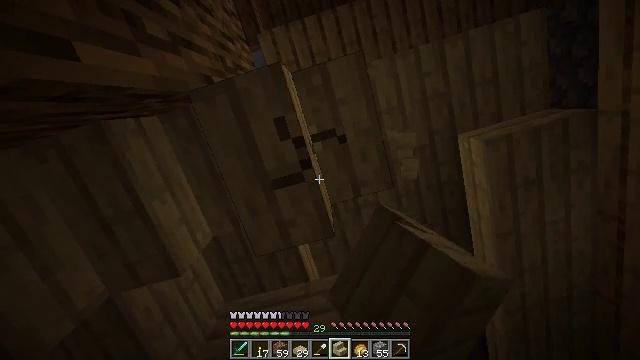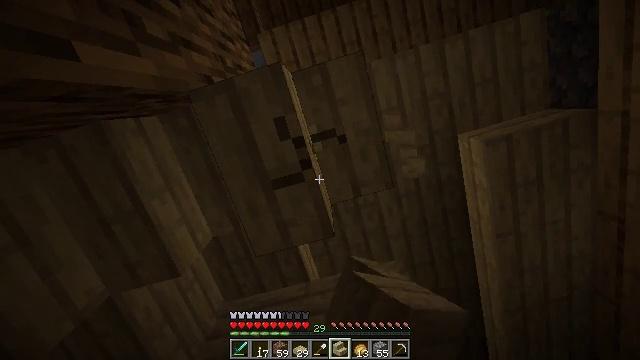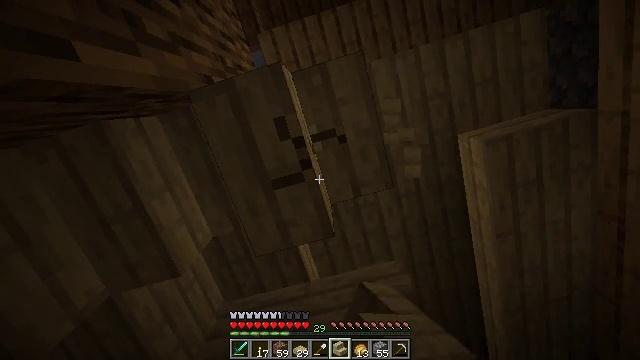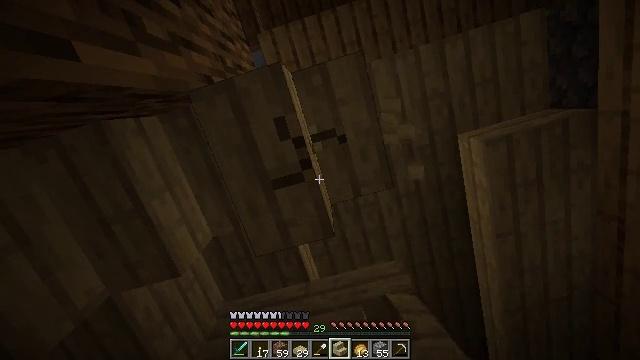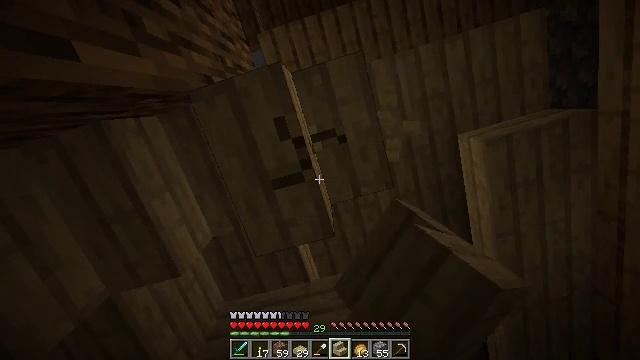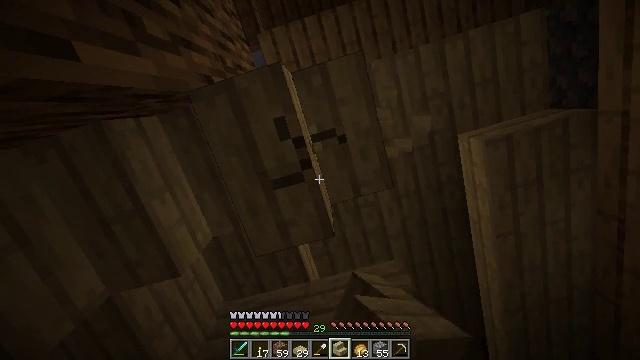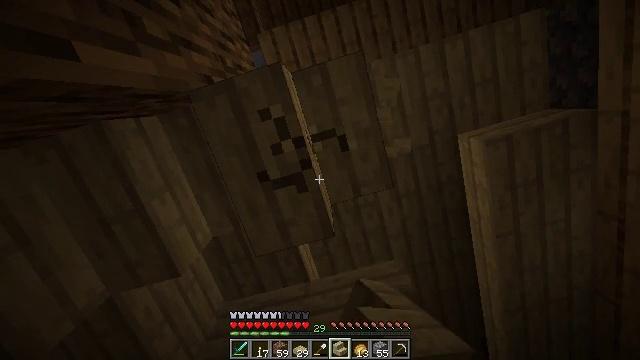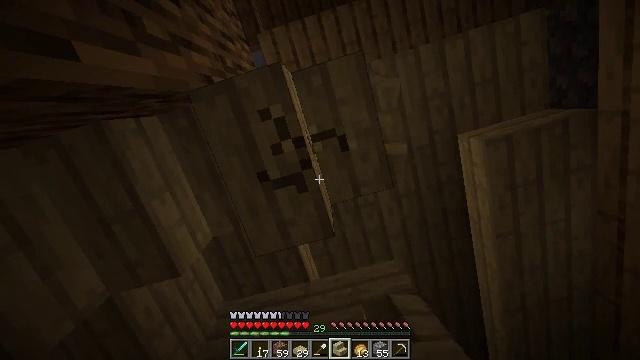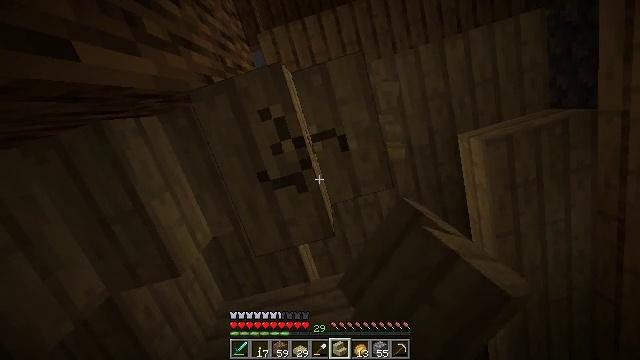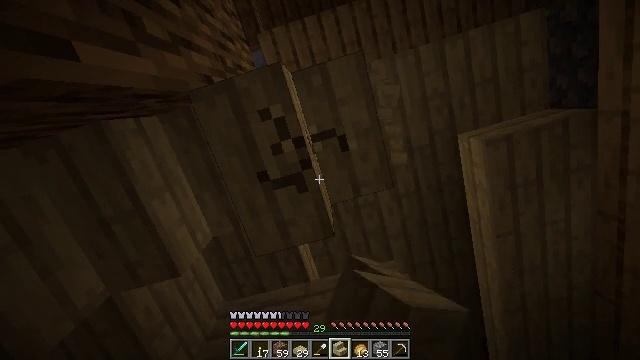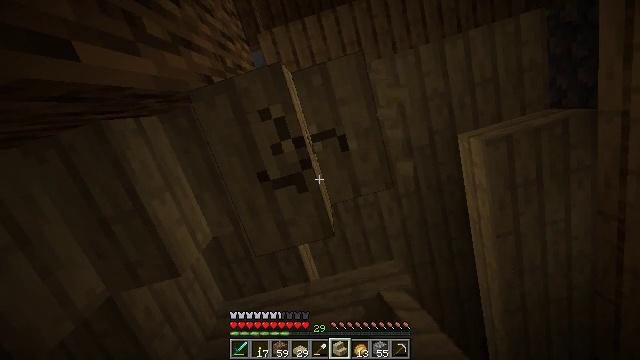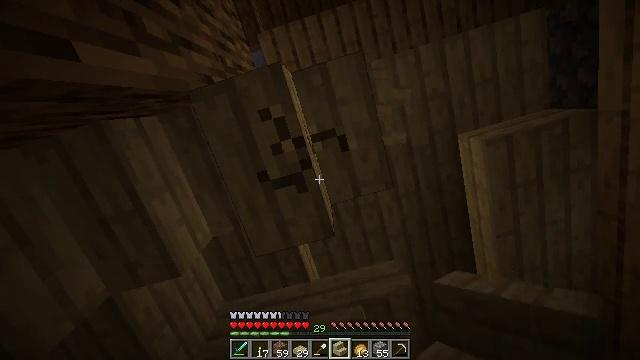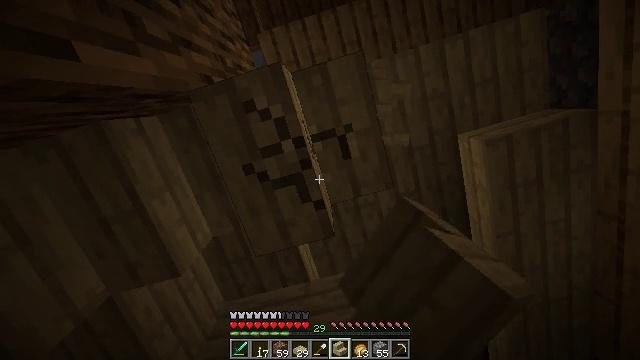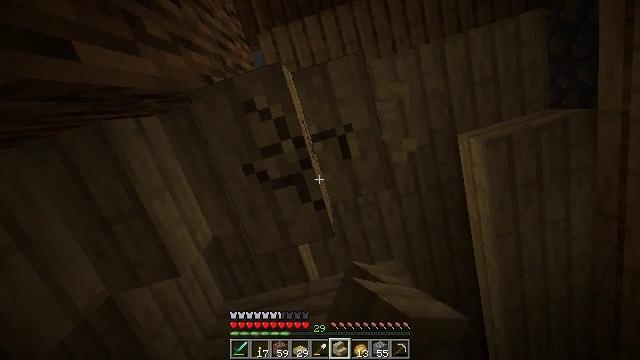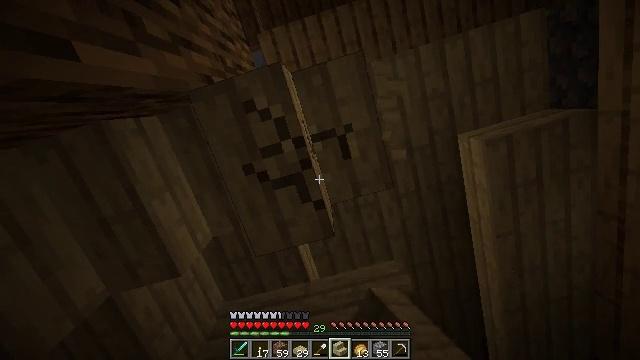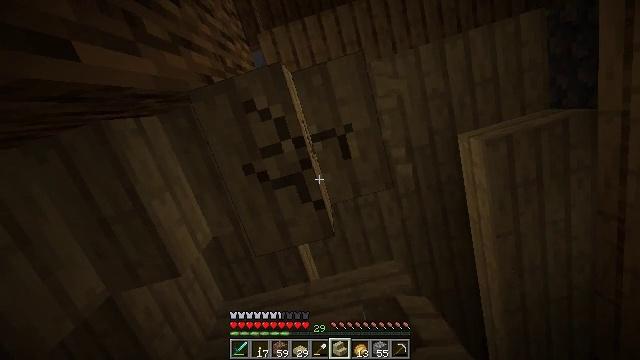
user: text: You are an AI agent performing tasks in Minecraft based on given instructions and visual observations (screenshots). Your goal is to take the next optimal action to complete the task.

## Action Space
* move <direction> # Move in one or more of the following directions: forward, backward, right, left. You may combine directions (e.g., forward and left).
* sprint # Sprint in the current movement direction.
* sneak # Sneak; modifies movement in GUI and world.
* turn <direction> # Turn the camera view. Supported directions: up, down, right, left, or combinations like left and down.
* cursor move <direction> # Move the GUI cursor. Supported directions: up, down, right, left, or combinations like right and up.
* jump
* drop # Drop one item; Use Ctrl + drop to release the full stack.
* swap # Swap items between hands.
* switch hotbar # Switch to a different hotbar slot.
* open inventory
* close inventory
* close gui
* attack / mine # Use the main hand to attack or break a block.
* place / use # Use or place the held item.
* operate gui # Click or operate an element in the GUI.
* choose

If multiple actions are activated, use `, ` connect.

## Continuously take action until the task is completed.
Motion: motion action
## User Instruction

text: Collect the birch stairs for reuse.
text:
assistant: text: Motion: attack / mine
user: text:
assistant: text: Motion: attack / mine
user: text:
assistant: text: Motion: attack / mine
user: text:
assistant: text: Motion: attack / mine
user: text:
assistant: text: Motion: attack / mine
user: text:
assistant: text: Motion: attack / mine
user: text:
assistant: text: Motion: attack / mine
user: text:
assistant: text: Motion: attack / mine
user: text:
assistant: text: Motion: attack / mine
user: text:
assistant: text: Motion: attack / mine
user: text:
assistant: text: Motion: attack / mine
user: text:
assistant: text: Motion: attack / mine
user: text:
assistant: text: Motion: attack / mine
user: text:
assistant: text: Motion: attack / mine
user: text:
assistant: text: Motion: attack / mine
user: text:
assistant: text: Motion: attack / mine
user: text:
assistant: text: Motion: attack / mine
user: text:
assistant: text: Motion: attack / mine
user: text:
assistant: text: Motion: attack / mine
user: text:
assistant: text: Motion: attack / mine
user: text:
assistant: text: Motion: attack / mine
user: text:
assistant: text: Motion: attack / mine
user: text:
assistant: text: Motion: attack / mine
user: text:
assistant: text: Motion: attack / mine
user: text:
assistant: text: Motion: attack / mine
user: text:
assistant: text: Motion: attack / mine
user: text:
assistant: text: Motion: attack / mine
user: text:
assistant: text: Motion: attack / mine
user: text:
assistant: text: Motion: attack / mine
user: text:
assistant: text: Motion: attack / mine